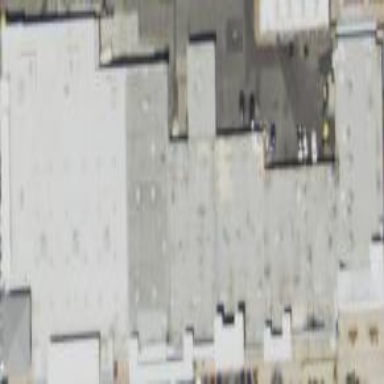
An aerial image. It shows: Retail building.